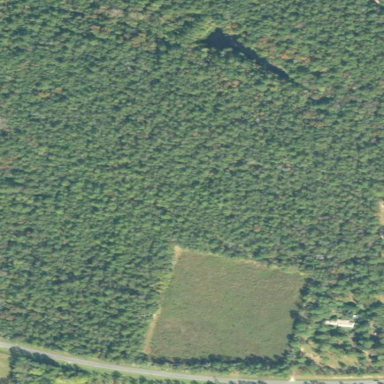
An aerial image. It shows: Mixed leaf woodland.